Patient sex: M
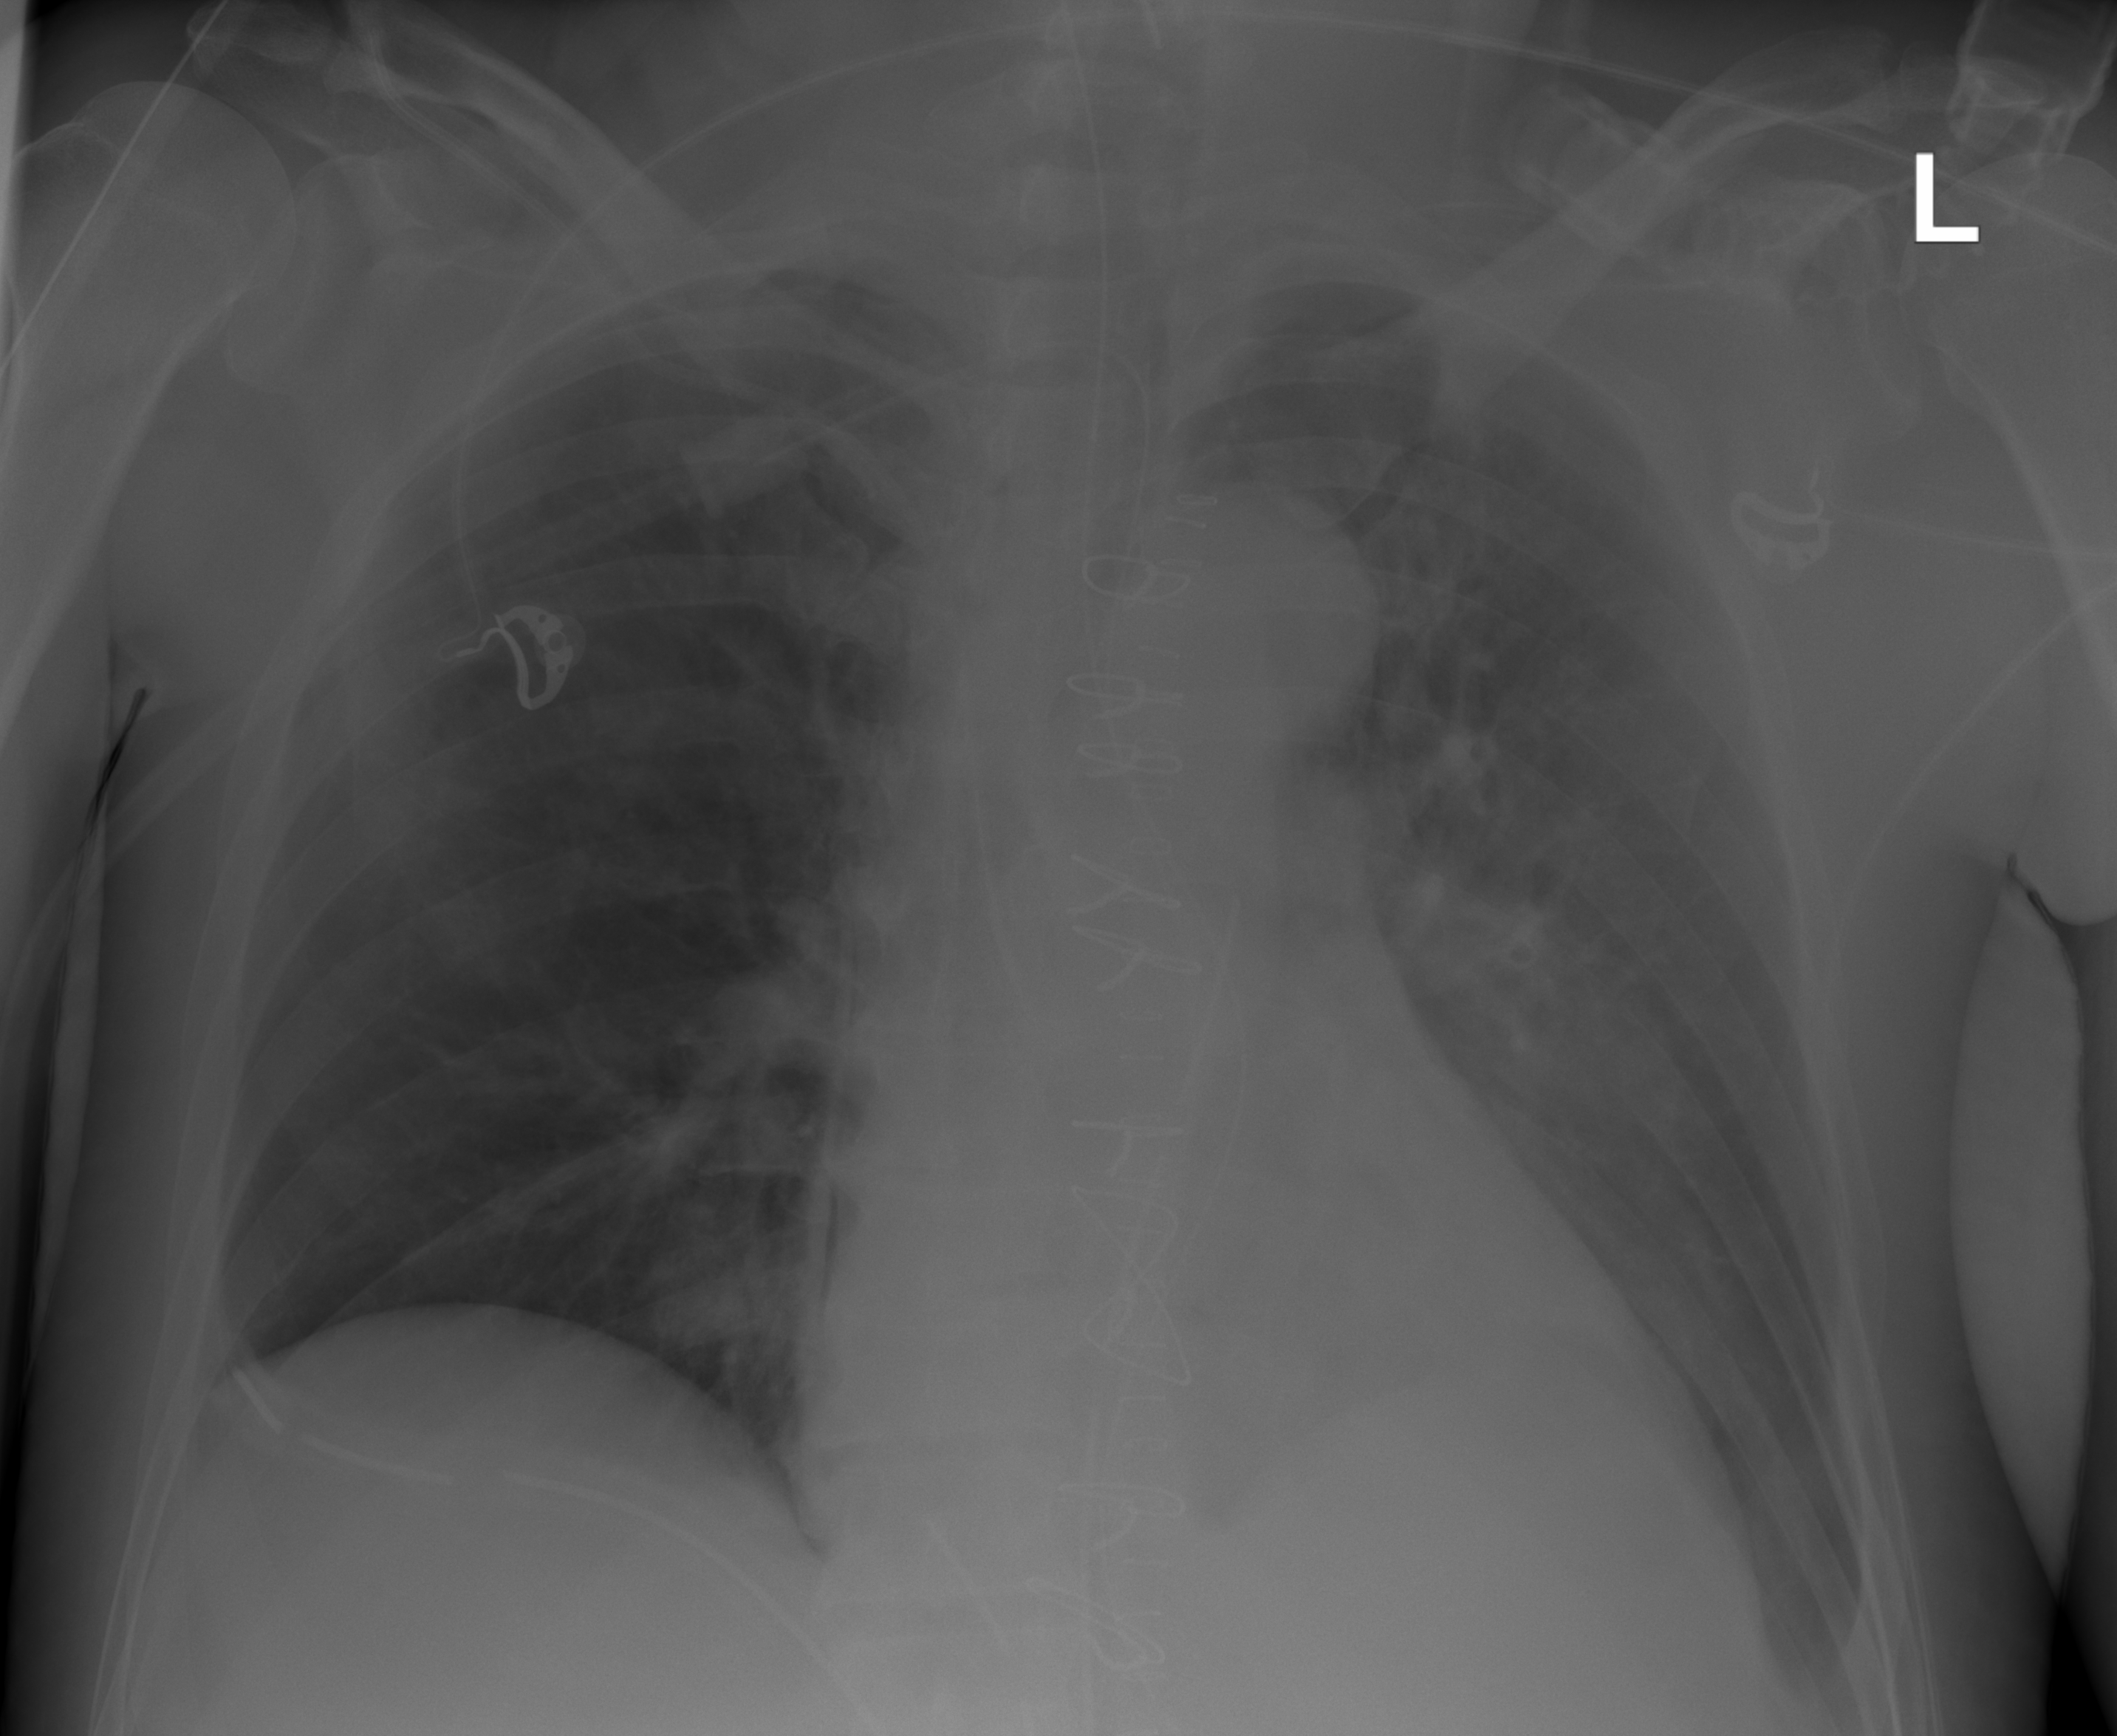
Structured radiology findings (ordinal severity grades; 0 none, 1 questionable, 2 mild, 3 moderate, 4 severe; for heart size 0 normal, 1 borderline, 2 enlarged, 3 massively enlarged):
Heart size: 2
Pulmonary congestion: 0
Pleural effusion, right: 0
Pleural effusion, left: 0
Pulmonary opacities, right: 0
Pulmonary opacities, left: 0
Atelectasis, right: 0
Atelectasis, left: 2